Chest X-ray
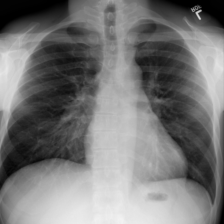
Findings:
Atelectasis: negative
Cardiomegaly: negative
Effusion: negative
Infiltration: positive
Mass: negative
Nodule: negative
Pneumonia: negative
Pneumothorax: negative
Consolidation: negative
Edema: negative
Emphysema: negative
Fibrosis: negative
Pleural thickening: negative
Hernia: negative